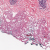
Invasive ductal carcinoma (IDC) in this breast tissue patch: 0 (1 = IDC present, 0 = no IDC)